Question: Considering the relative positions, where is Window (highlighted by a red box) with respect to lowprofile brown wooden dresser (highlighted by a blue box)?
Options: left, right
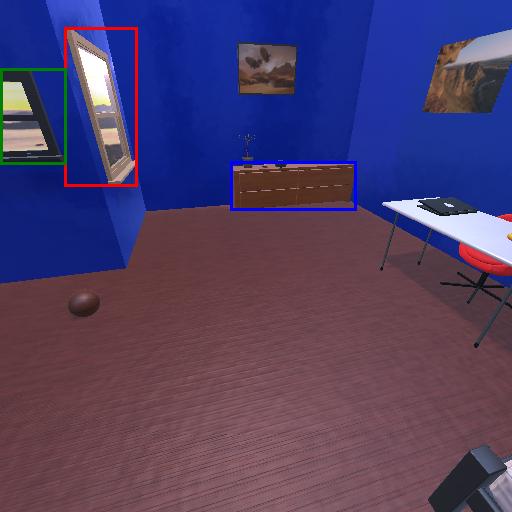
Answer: left